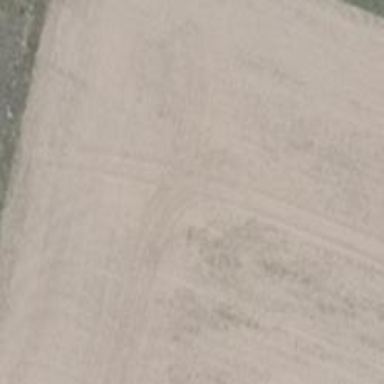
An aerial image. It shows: Sandy track with grade 4 tracktype.